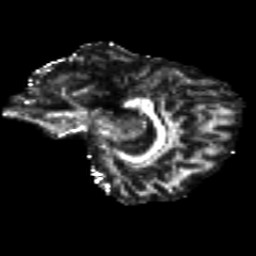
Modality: FA
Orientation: sagittal
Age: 20
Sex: female
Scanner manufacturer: siemens
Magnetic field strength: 3 T
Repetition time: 8.8 s
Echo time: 0.085 s